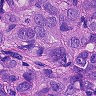
Metastatic tissue present: yes